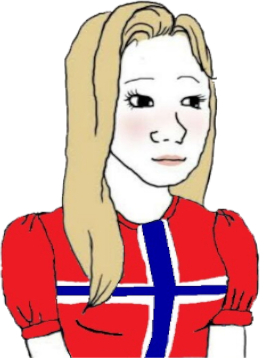
Label: 5_Trad_Wife